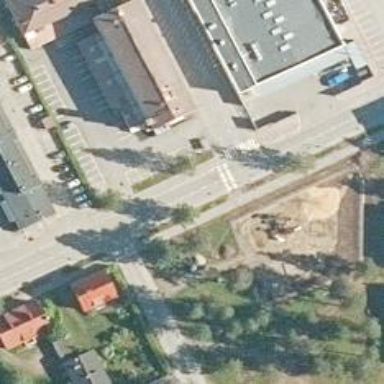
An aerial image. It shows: Crossing road.